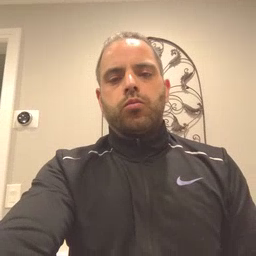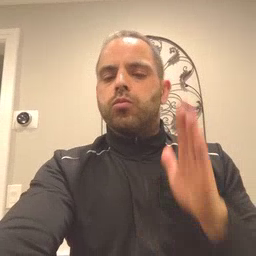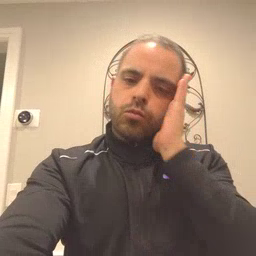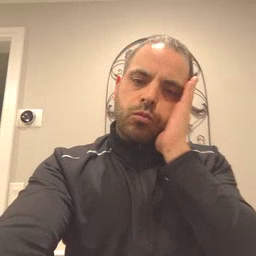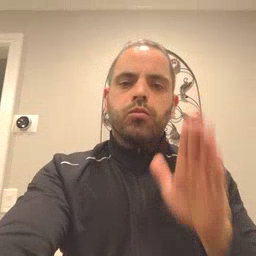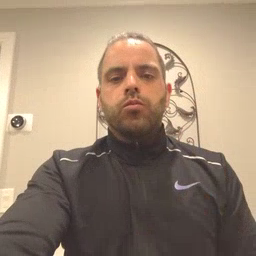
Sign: bed